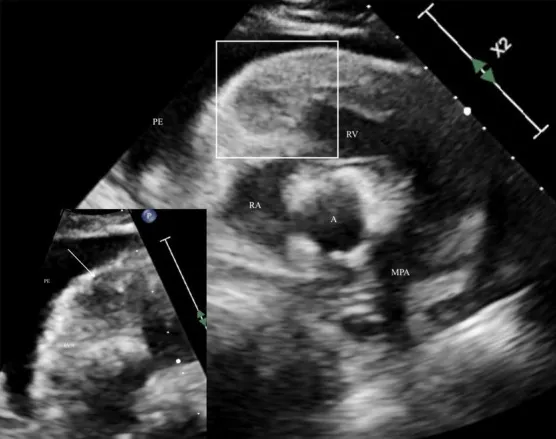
Echocardiogram optimizing the right ventricle with the right parasternal short axis view of the right ventricular outflow tract depicting irregular thickening and heterogenous echodensity surrounded by anechoic pericardial effusion. The white outline area is the location depicted in the zoomed insert on the lower left corner, a focused area of the right ventricular free wall base, which depicts the heterogenous echodensity of the myocardium with a hypoechoic, roughly spherical mass (arrow). A, aorta; MPA, main pulmonary artery; PE, pericardial effusion; RA, right atrium; RV, right ventricle; RVW, right ventricular wall.
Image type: radiology (ultrasound)